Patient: sex F, age 82
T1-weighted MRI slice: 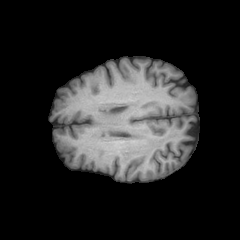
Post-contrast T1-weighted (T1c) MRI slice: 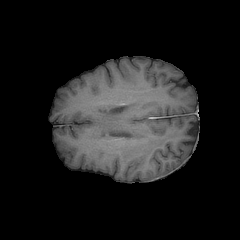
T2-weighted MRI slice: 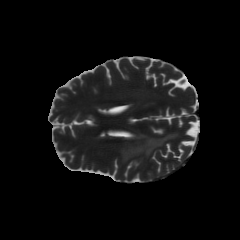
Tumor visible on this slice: yes
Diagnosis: Glioblastoma, IDH-wildtype
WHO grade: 4